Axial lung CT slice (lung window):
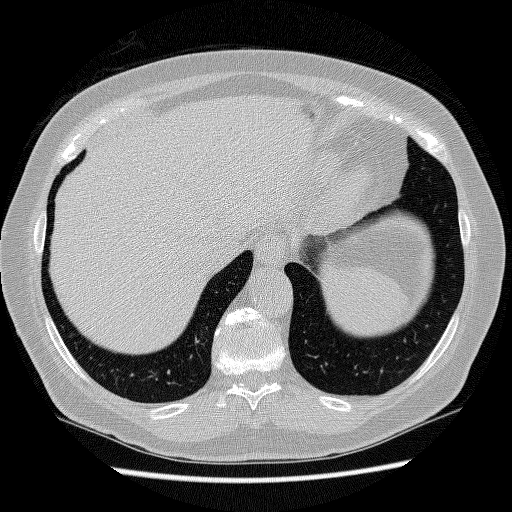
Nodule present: no